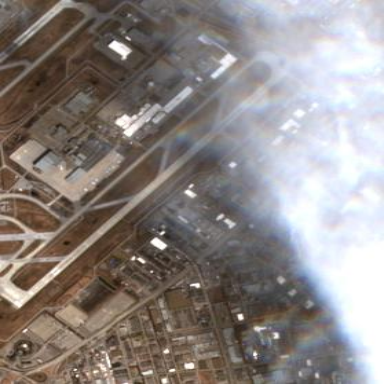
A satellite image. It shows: Runway in airport area.